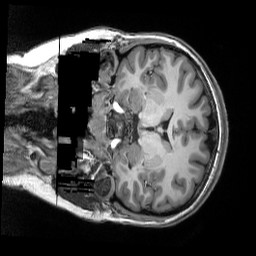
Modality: T1w
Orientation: coronal
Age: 20
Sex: female
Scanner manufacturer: siemens
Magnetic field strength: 3 T
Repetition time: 2.5 s
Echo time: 0.00343 s